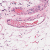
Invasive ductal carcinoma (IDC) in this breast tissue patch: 1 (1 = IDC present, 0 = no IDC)